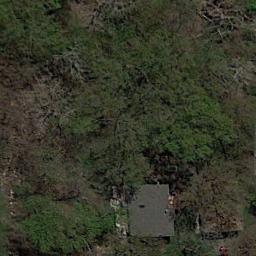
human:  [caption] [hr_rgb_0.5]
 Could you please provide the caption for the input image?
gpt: A house with dark gray roof in the forest .

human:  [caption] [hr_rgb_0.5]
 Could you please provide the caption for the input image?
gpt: This is a dense forest .

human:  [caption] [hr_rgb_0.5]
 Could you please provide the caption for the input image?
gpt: The forest is consist of dry trees and green trees .

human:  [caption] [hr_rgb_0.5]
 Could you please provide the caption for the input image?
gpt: The forest has a lot of dense yellow trees and green trees and a house is also in the forest .

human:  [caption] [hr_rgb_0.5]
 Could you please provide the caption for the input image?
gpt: A sparse forest with a gray building .